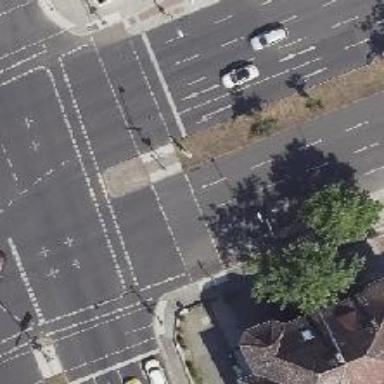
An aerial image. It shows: Road crossing with traffic signals.